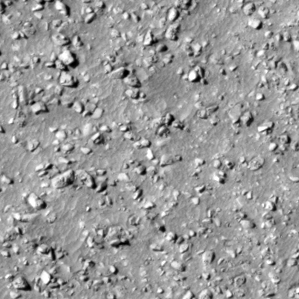
Label: non_frost